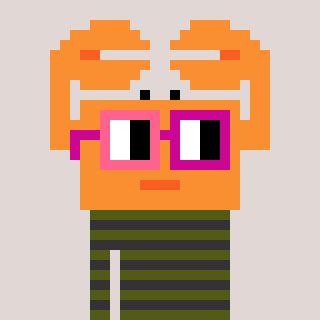
a pixel art character with square pink and red glasses, a crab-shaped head and a grayscale-colored body on a warm background